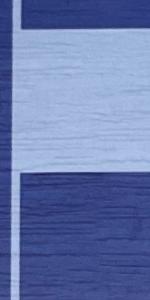
Label: Empty